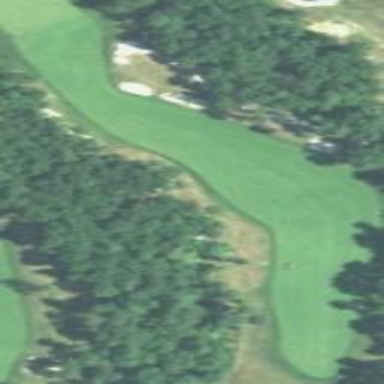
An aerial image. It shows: Grassy area designated as golf fairway.